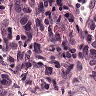
Metastatic tissue present: yes